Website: crate-barrel
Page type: gifting
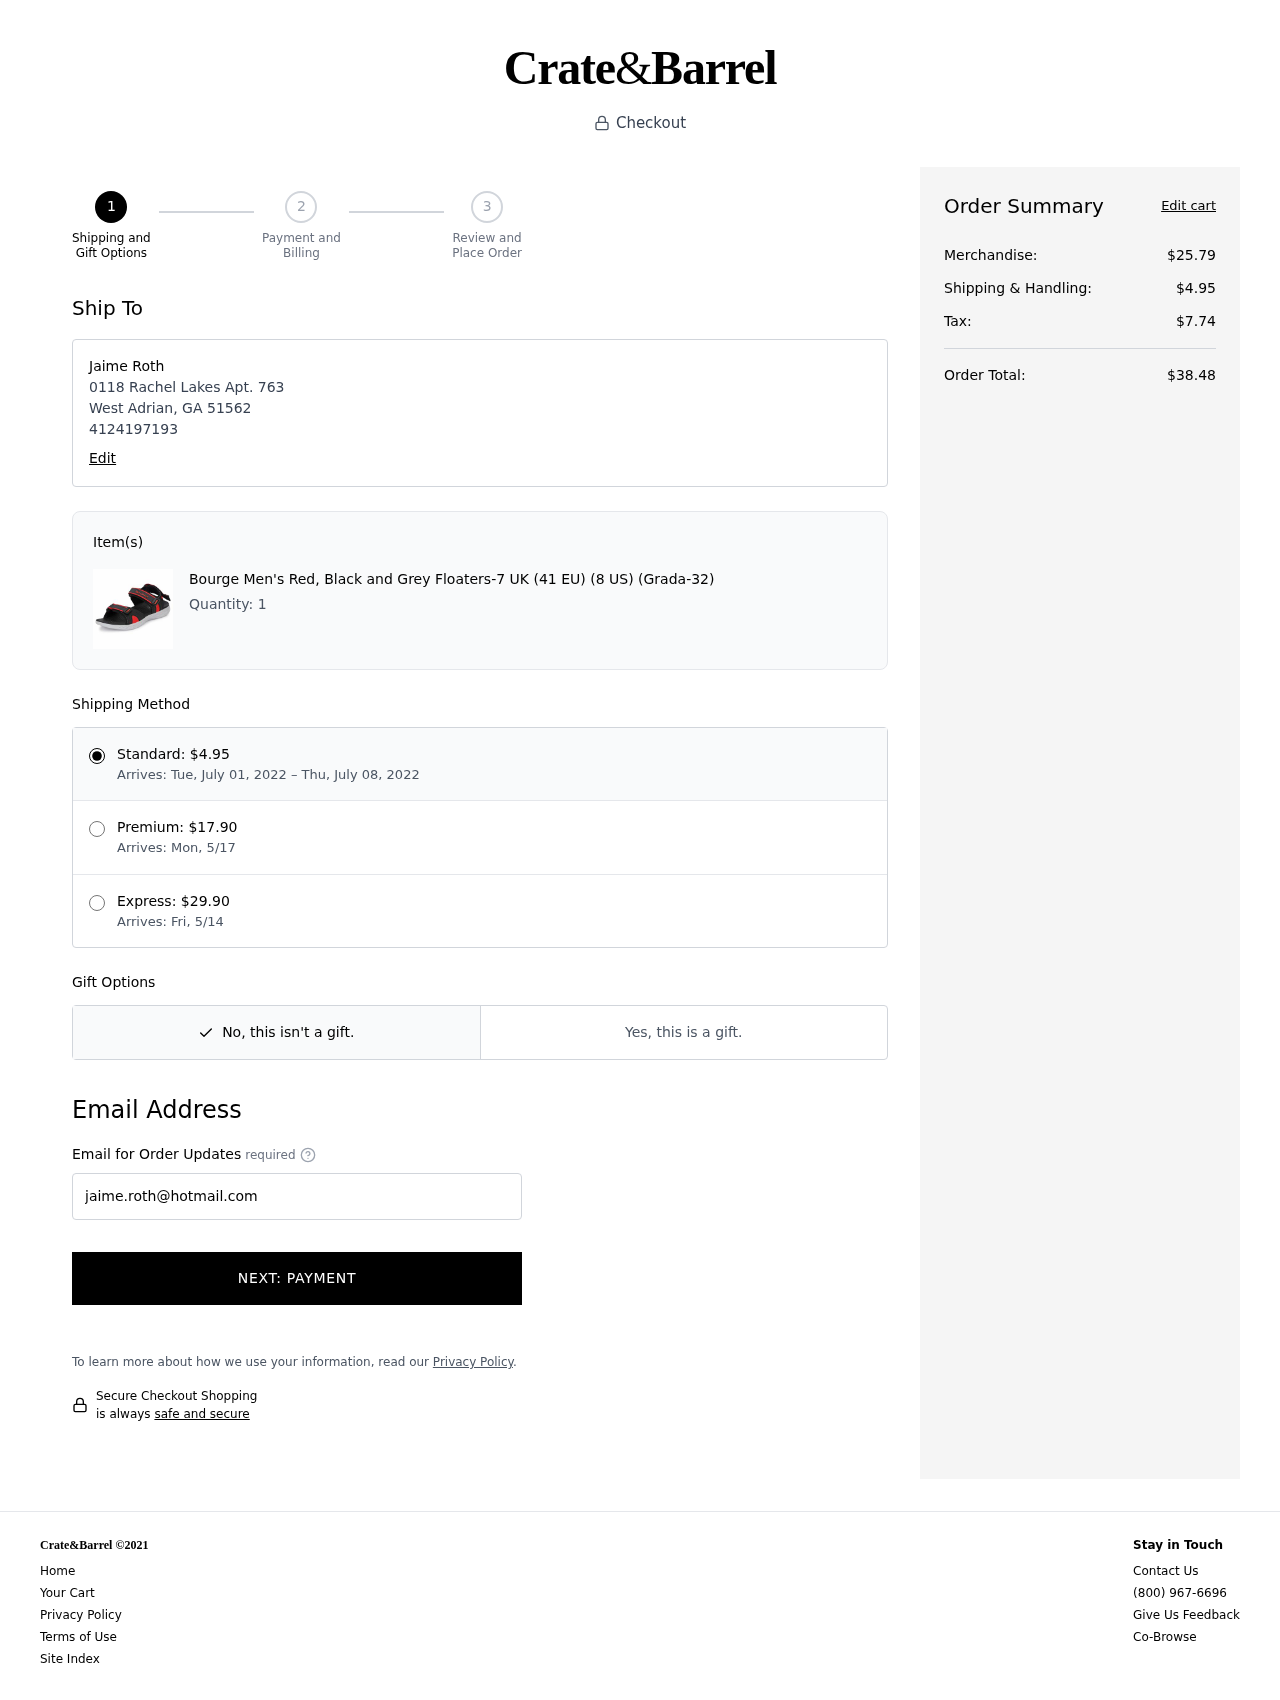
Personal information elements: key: PII_CITY
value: West Adrian
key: PII_FULLNAME
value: Jaime Roth
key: PII_PHONE
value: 4124197193
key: PII_POSTCODE
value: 51562
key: PII_STATE_ABBR
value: GA
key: PII_STREET
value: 0118 Rachel Lakes Apt. 763
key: PII_EMAIL
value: jaime.roth@hotmail.com
Product elements: key: PRODUCT1_NAME
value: Bourge Men's Red, Black and Grey Floaters-7 UK (41 EU) (8 US) (Grada-32)
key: PRODUCT1_QUANTITY
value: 1
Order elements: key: ORDER_SHIPPING_DATE
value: July 01, 2022
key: ORDER_DELIVERY_DATE
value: July 08, 2022
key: ORDER_SUBTOTAL
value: $25.79
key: ORDER_SHIPPING_COST
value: $4.95
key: ORDER_TAX
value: $7.74
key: ORDER_TOTAL
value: $38.48